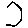
Label: hexagon